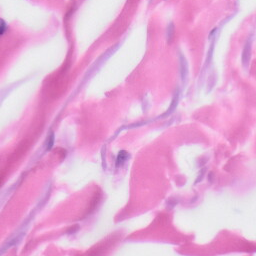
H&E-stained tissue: Skin